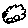
Label: cloud